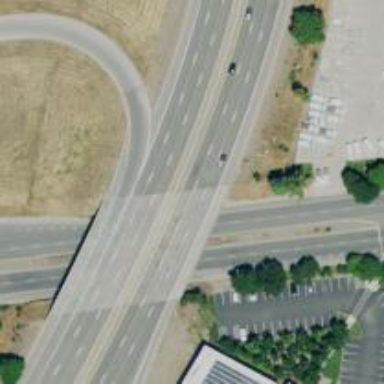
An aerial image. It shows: Bridge over trunk highway expressway.